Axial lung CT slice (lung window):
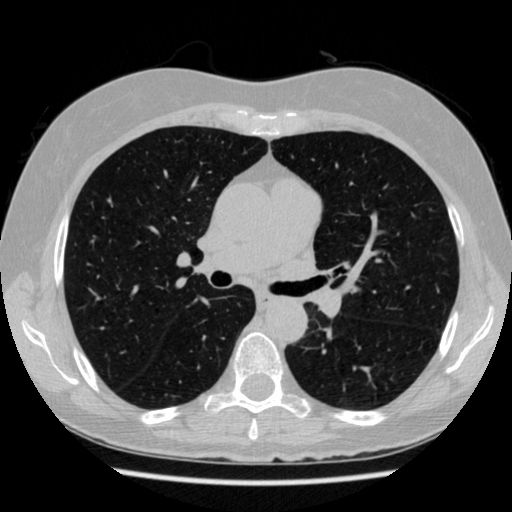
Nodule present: no